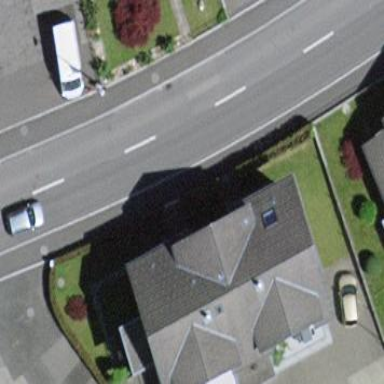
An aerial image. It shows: Semidetached house.